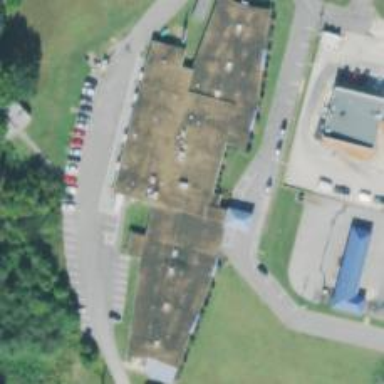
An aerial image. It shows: Nursing home.